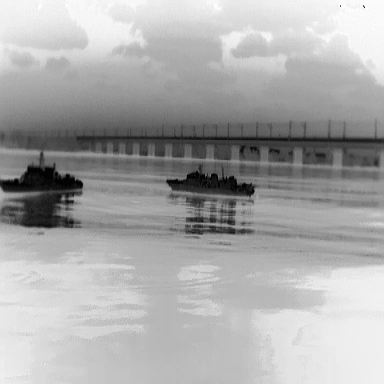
There are two warships in the infrared image.